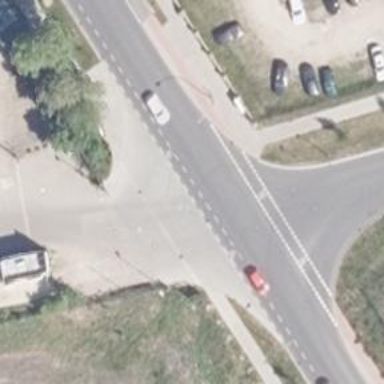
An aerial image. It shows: Secondary road.